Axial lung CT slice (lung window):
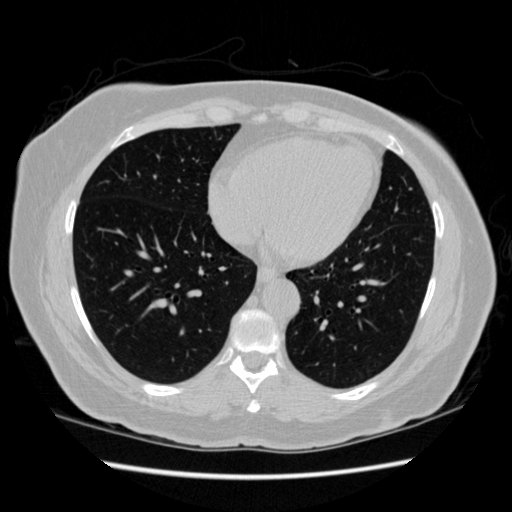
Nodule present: no